Question: I have an app which is pulling the image and displaying it in a UIImageView. I have code that I know is working for pulling the images so I think it has to do something with the HTML. I triple check all of the connections in xcode and all are connected. If you could tell me why the image is not being pulled, that would be great! I am pulling from <URL> website if you want to go look at all of the HTML yourself, but I want the "Right now" image.

Code to pull image:
'''
- (void)viewDidLoad {
[super viewDidLoad];
self.urlForFeelsLike = @"http://www.weather.com/weather/today/CAXX0518:1:CA";
NSURL *myURL2 = [NSURL URLWithString: [self.urlForFeelsLike stringByAddingPercentEscapesUsingEncoding:NSUTF8StringEncoding]];
NSURLRequest *request2 = [NSURLRequest requestWithURL:myURL2];
[webViewForFeelLike loadRequest:request2];
webViewForFeelLike.delegate = self;
timer1 = [NSTimer scheduledTimerWithTimeInterval:2.0 target:self selector:@selector(loadImageForCurrentCondition) userInfo:nil repeats:YES];
}
-(void)loadImageForCurrentCondition {
js = @"document.getElementsByClassName('wx-weather-icon')[0].src;";
imgLink = [webViewForFeelLike stringByEvaluatingJavaScriptFromString:js];
imgURL = [NSURL URLWithString:imgLink];
dispatch_async(dispatch_get_global_queue(DISPATCH_QUEUE_PRIORITY_HIGH, 0), ^{
data = [NSData dataWithContentsOfURL:imgURL];
[self performSelectorOnMainThread:@selector(setImageViewImage) withObject:data waitUntilDone:YES];
});
}
- (void)setImageViewImage {
imgData = [NSData dataWithContentsOfURL:imgURL];
image = [UIImage imageWithData:imgData];
dispatch_async(dispatch_get_main_queue(),^{
if (image == nil) {
}
else {
[currentConditionImageView setImage:image];
}
});
NSLog(@"Weather image reloaded");
}
'''
HTML line I am pulling from:
'''
<div class="wx-data-part wx-first"><img src="http://s.imwx.com/v.201<PHONE>/img/wxicon/120/26.png" height="120" width="120" alt="Cloudy" class="wx-weather-icon">
'''
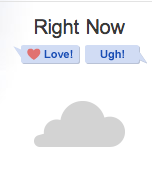
Answer: Your JavaScript is wrong.
'''
document.getElementsByClassName('wx-weather-icon') //Always returns an array, so you want:
document.getElementsByClassName('wx-weather-icon')[0].src;
'''
On another note:
dcorbatta is right below as well, you're using UIWebView incorrectly here. Also, if you're using a UIWebView just to get that image, you're doing things in a very slow, unnecessarily intensive way. UIWebView spends a lot of memory rendering and parsing (it's intended for browsing), when something simpler would accomplish the same feat faster and more efficiently. I'd recommend loading the page as an HTML string, and parsing that string instead.